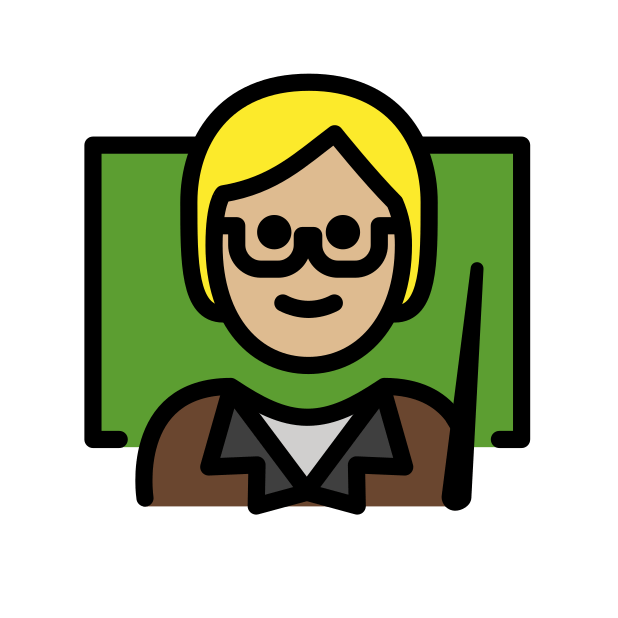
teacher: medium-light skin tone